Field crop: maize
Growth stage: 2
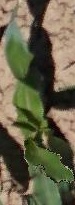
Species: maize